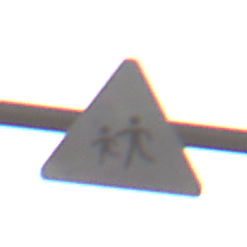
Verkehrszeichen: KinderRechts
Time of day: SunriseSunset
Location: Outdoor (Nature)
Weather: Clear
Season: NotSpecified
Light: Natural